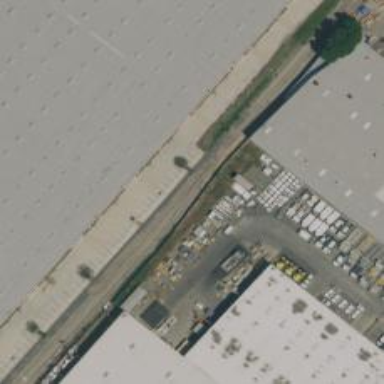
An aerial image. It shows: Railway siding with rails.